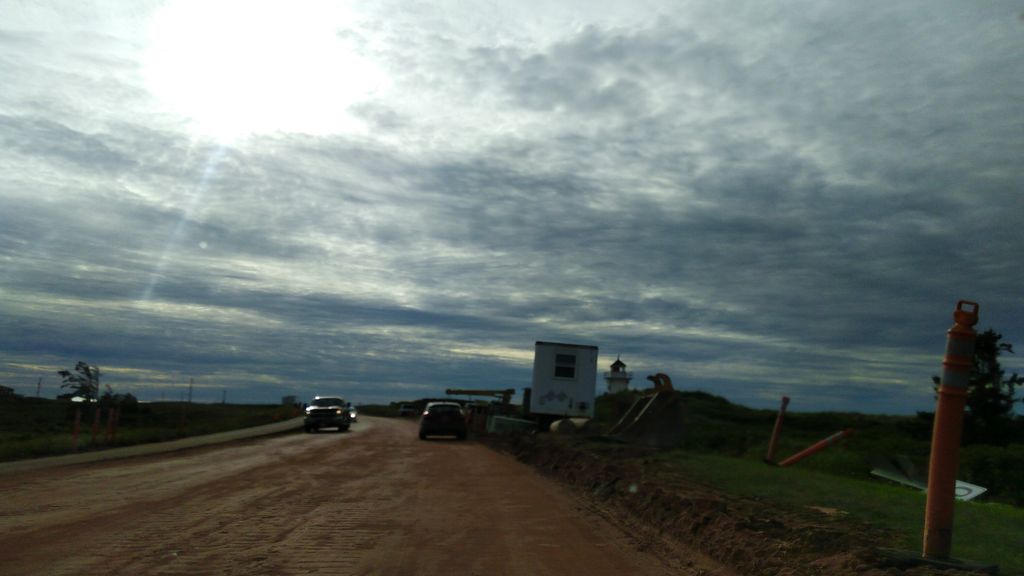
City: charlottetown